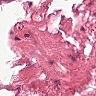
Metastatic tissue present: no